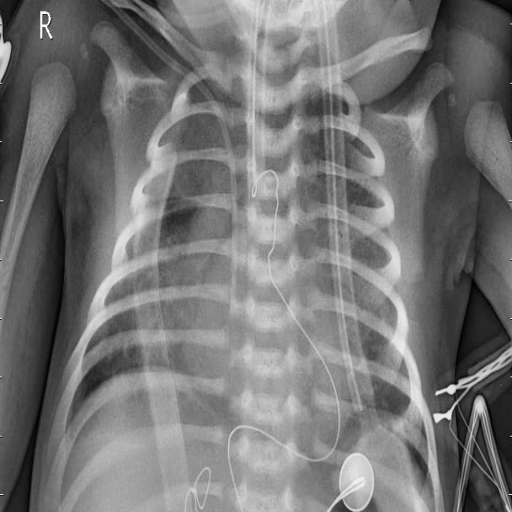
Finding: PNEUMONIA